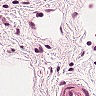
Metastatic tissue present: no